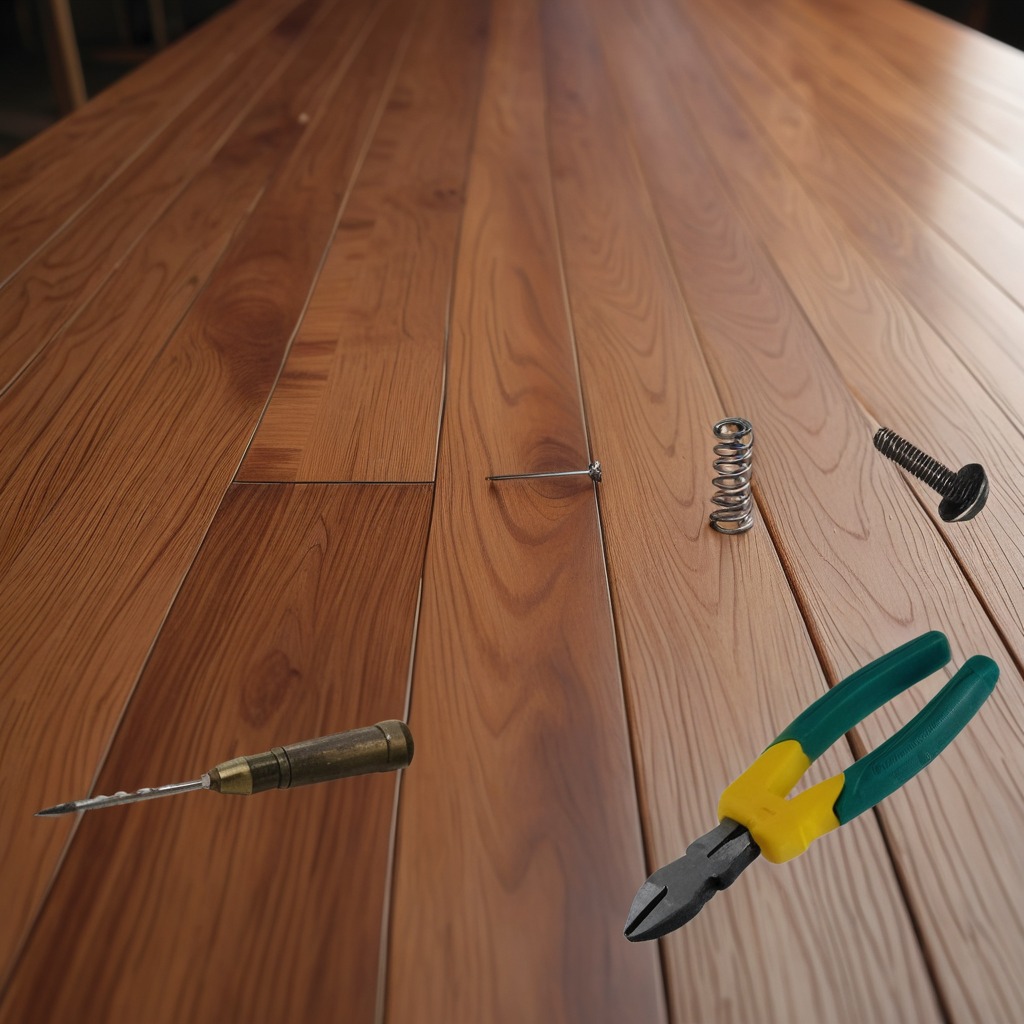
A metal machine screw, an iron nail, pliers, a coiled metal spring, and a screwdriver are lying on the wooden table.